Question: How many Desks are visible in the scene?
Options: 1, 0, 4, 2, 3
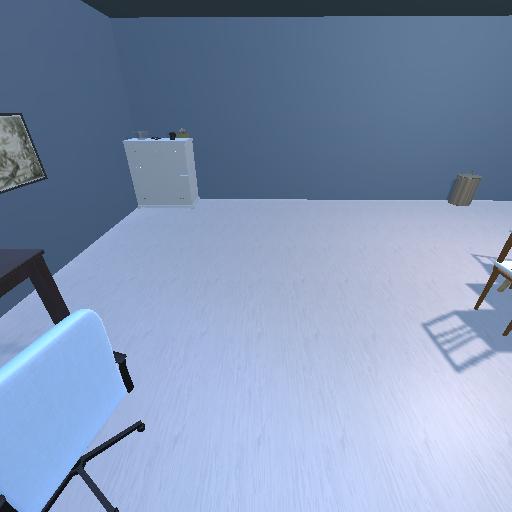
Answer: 1